Interaction volume radius: 10 \u00c5
Interaction volume height: 10 \u00c5
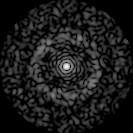
Disorder parameter: 0.8291